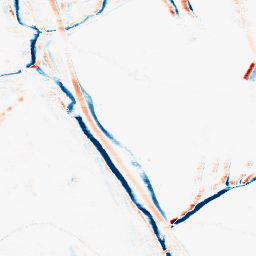
Category: morphological
Decomposition family: morphological_rect
Decomposition parameters: operation: average
width: 10
height: 3
Upsampling method: sinc_hamming
Upsampling parameters: scale: 2
kernel_size: 16
Upsampling scale: 2